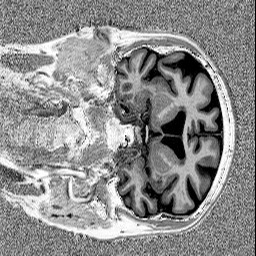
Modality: MP2RAGE
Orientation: coronal
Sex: male